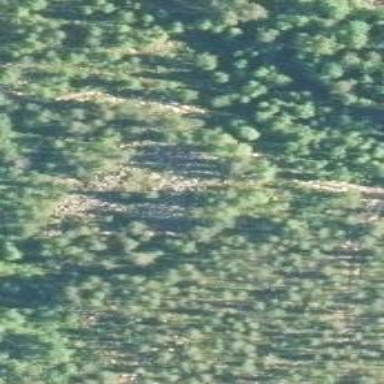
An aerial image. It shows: Natural scree.